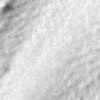
Label: no_change